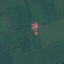
Land use / land cover: Pasture